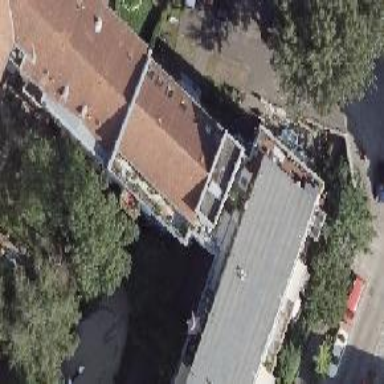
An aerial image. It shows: Unique round shape roof of apartment building.